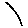
Label: bird